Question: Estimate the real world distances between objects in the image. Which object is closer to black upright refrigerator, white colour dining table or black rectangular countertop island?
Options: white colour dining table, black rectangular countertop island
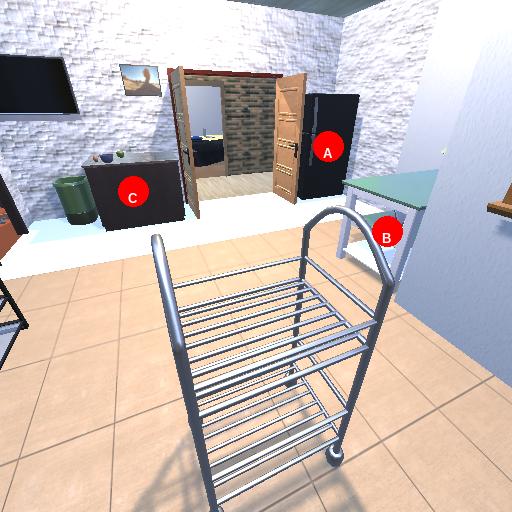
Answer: white colour dining table